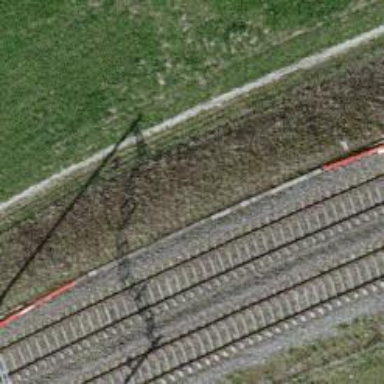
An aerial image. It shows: Grass track with grade4 quality surface.